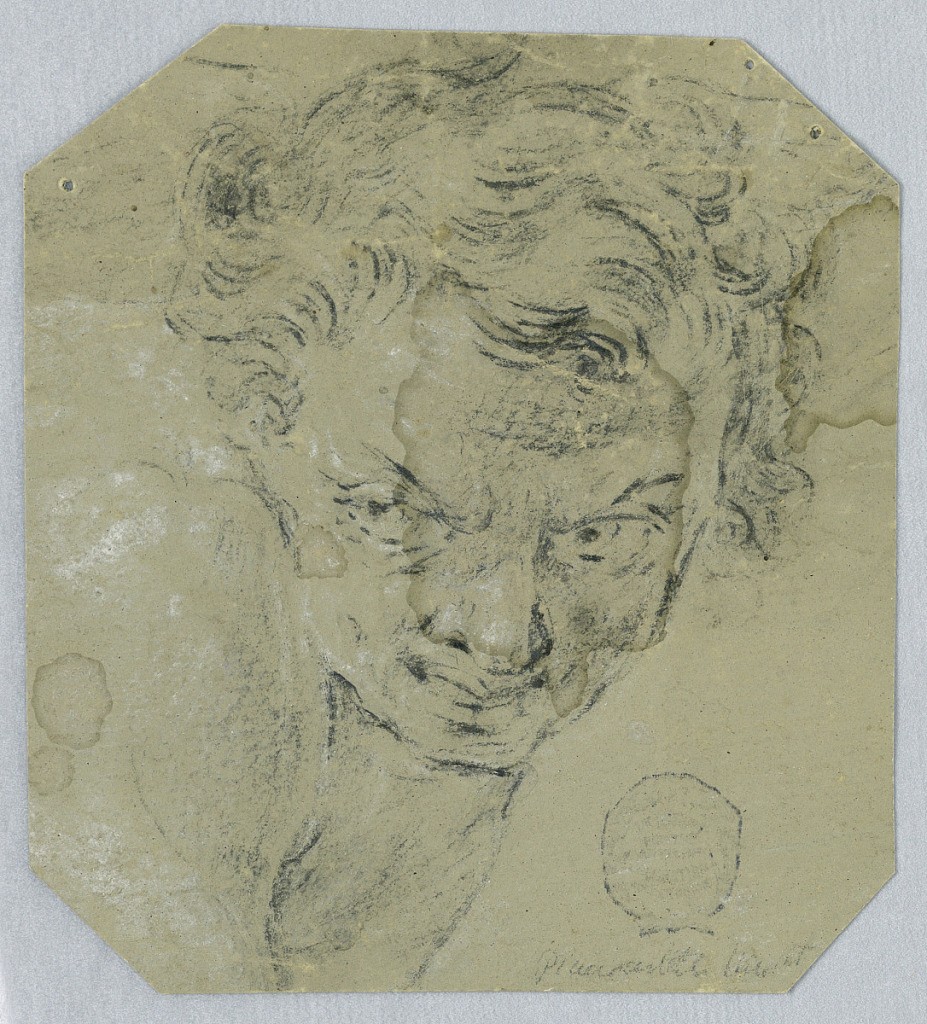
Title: Study of a Man's Expressive Face
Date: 18th century
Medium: Black crayon with white highlighting on gray paper
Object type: Drawing
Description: Vertical rectangle; A man's expressive face seen from the front, grimacing, turning into his right shoulder, shown slightly from above.